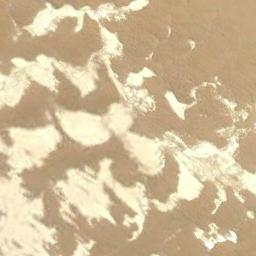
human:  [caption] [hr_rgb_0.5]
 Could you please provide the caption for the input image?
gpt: The yellow desert is next to the bare land .

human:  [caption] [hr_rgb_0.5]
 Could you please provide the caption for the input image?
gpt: The light yellow desert covers the white bare land .

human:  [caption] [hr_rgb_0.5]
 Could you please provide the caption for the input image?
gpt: Nothing else can be seen in this desert .

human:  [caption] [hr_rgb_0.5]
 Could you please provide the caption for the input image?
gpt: The desert has deep yellow sand and white sand .

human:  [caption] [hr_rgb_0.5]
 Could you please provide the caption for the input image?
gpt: A desert covered with sand and some white bare land .